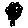
Label: tree